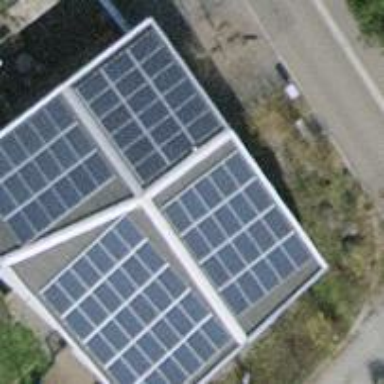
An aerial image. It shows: Small solar photovoltaic panel generator installed on roof.